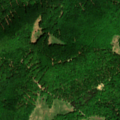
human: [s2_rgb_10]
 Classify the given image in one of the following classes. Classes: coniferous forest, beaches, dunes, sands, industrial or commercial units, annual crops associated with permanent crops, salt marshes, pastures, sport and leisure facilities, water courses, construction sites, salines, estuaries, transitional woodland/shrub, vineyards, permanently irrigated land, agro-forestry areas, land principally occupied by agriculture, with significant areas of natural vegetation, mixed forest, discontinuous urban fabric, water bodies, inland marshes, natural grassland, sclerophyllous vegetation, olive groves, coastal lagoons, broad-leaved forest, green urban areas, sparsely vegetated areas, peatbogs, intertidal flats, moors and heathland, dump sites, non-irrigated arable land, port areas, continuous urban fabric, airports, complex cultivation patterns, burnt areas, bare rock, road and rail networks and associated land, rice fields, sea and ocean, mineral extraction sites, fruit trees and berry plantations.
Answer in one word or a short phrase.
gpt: land principally occupied by agriculture, with significant areas of natural vegetation, broad-leaved forest